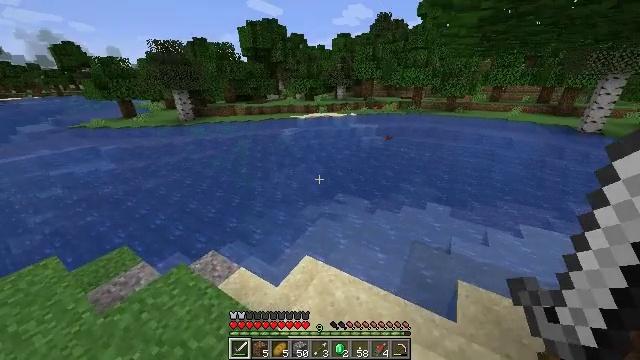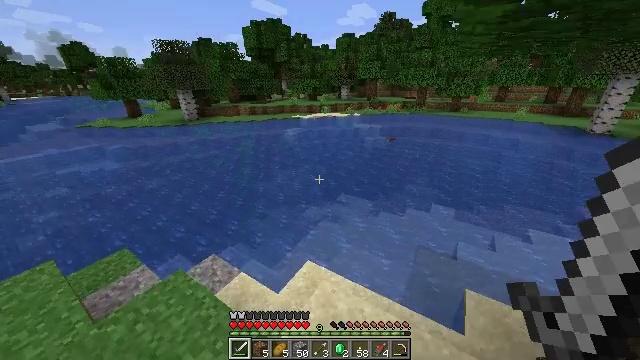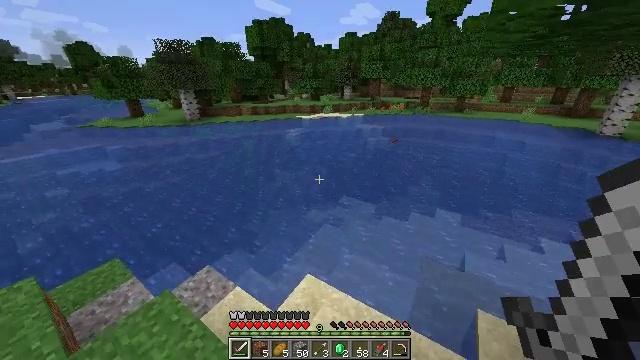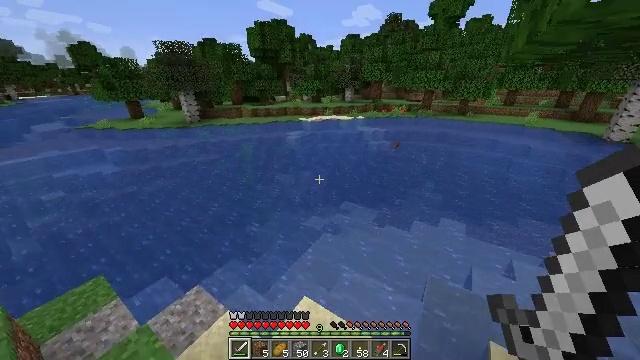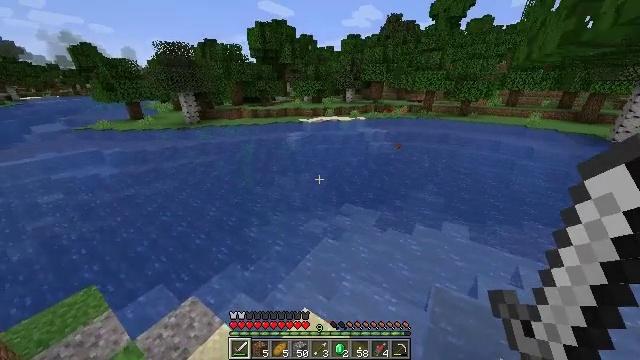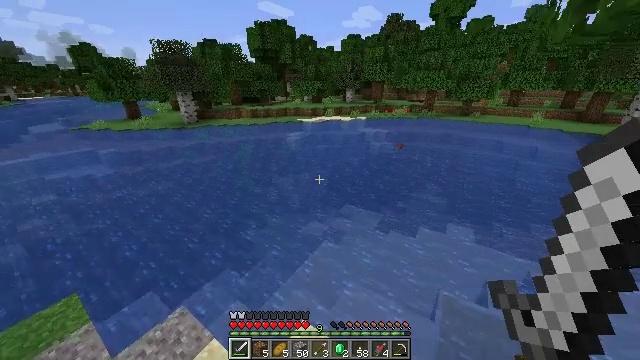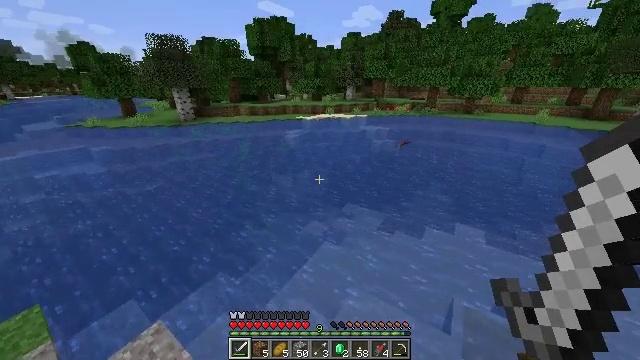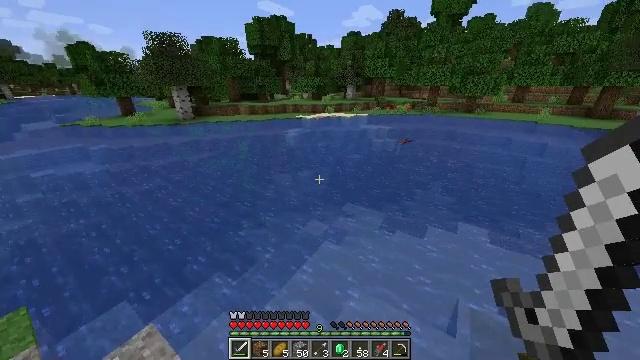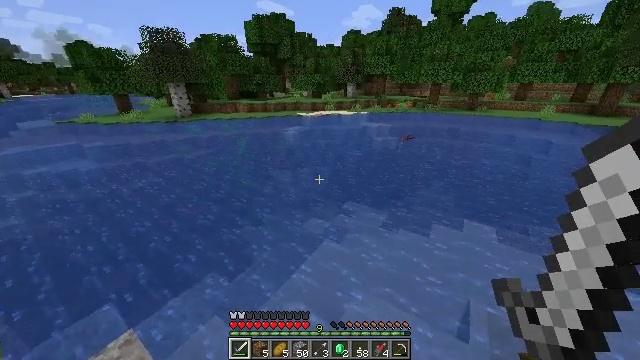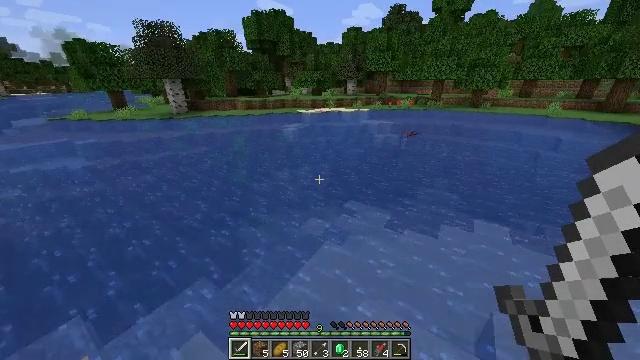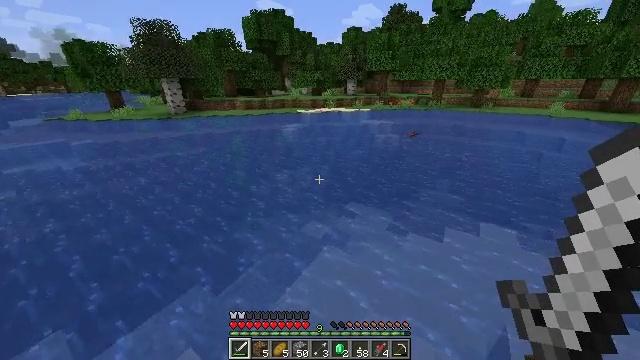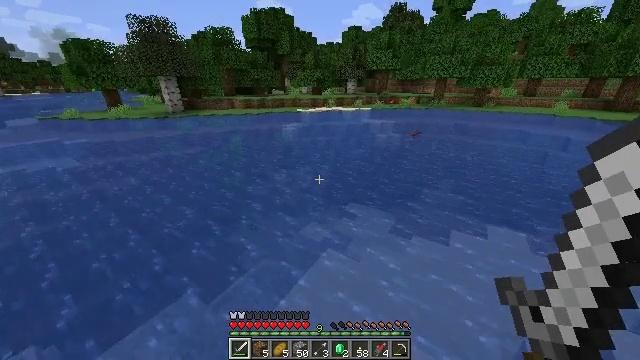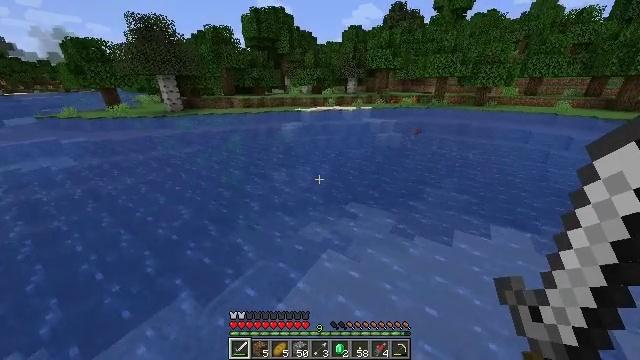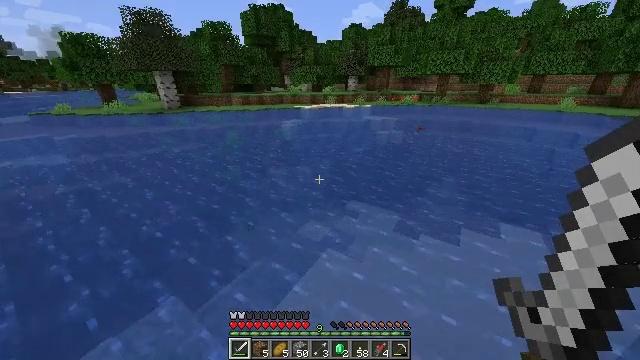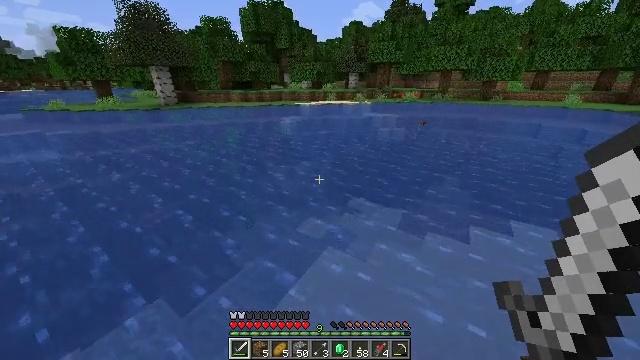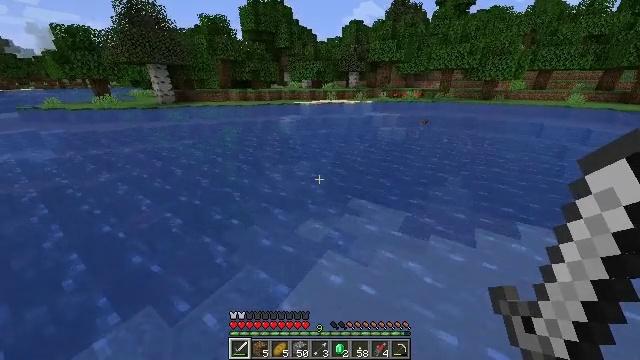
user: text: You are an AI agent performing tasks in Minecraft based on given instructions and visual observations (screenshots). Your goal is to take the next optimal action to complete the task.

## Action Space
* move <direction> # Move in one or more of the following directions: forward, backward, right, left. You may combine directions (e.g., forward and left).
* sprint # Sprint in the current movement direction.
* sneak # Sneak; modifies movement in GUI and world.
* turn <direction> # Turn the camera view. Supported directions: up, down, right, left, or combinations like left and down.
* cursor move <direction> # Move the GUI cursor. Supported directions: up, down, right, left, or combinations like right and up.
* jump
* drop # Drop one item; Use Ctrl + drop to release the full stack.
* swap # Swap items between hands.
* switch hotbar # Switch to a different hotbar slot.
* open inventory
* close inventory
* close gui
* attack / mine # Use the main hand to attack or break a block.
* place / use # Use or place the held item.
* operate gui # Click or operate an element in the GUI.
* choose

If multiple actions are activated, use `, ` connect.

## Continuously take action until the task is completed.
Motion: motion action
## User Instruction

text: Hunt fish.
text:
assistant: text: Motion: move forward
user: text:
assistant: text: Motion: move forward
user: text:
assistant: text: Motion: move forward, jump
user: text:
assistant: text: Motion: move forward, jump
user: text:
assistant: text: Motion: move forward, jump
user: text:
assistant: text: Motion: move forward, jump
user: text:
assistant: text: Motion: move forward, jump
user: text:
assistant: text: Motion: move forward, jump
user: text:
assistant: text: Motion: move forward, jump
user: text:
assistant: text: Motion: move forward, jump
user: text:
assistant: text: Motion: move forward, jump
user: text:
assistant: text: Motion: move forward, jump
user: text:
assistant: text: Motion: move forward, jump
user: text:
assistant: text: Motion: move forward, jump
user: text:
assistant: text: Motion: move forward, jump
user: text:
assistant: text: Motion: move forward, jump
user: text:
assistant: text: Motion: move forward, jump
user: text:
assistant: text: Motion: move forward, jump
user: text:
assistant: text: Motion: move forward, jump
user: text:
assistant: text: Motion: move forward, jump
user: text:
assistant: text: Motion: move forward, jump
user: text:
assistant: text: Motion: move forward, jump
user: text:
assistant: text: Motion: move forward, jump
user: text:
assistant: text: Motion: move forward, turn right, jump
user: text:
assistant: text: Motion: move forward, turn right, jump
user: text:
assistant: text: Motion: move forward, turn right and up, jump
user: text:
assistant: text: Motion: move forward, turn right, jump
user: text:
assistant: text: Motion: move forward, turn right
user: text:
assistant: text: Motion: move forward
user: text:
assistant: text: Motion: move forward, sprint